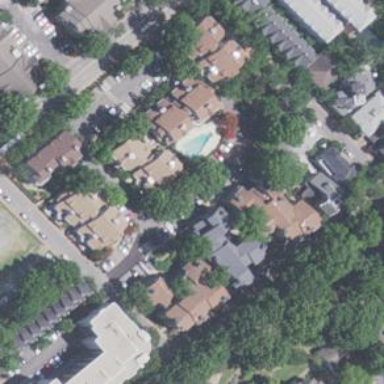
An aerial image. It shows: Residential area with apartments.